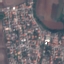
Land use / land cover: Residential